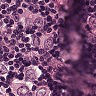
Metastatic tissue present: yes